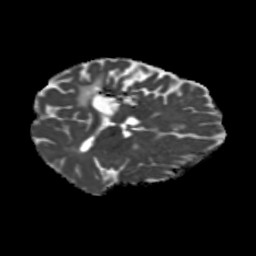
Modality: MD
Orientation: axial
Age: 51
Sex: female
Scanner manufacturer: siemens
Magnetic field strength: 3 T
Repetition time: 5.25 s
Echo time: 0.08 s